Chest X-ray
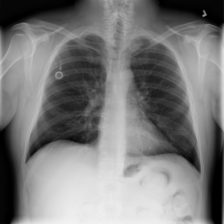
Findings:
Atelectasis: negative
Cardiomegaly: negative
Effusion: negative
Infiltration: negative
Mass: negative
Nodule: negative
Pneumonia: negative
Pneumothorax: negative
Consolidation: negative
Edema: negative
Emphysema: negative
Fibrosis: negative
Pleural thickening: negative
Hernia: negative